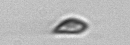
Label: Cryptophyta